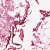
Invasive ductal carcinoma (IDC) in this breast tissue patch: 0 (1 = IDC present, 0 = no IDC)